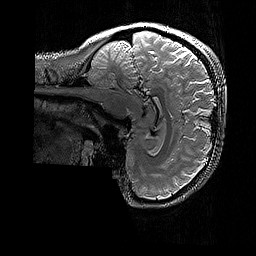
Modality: T2w
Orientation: sagittal
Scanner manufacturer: siemens
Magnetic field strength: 3 T
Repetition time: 3.2 s
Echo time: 0.428 s